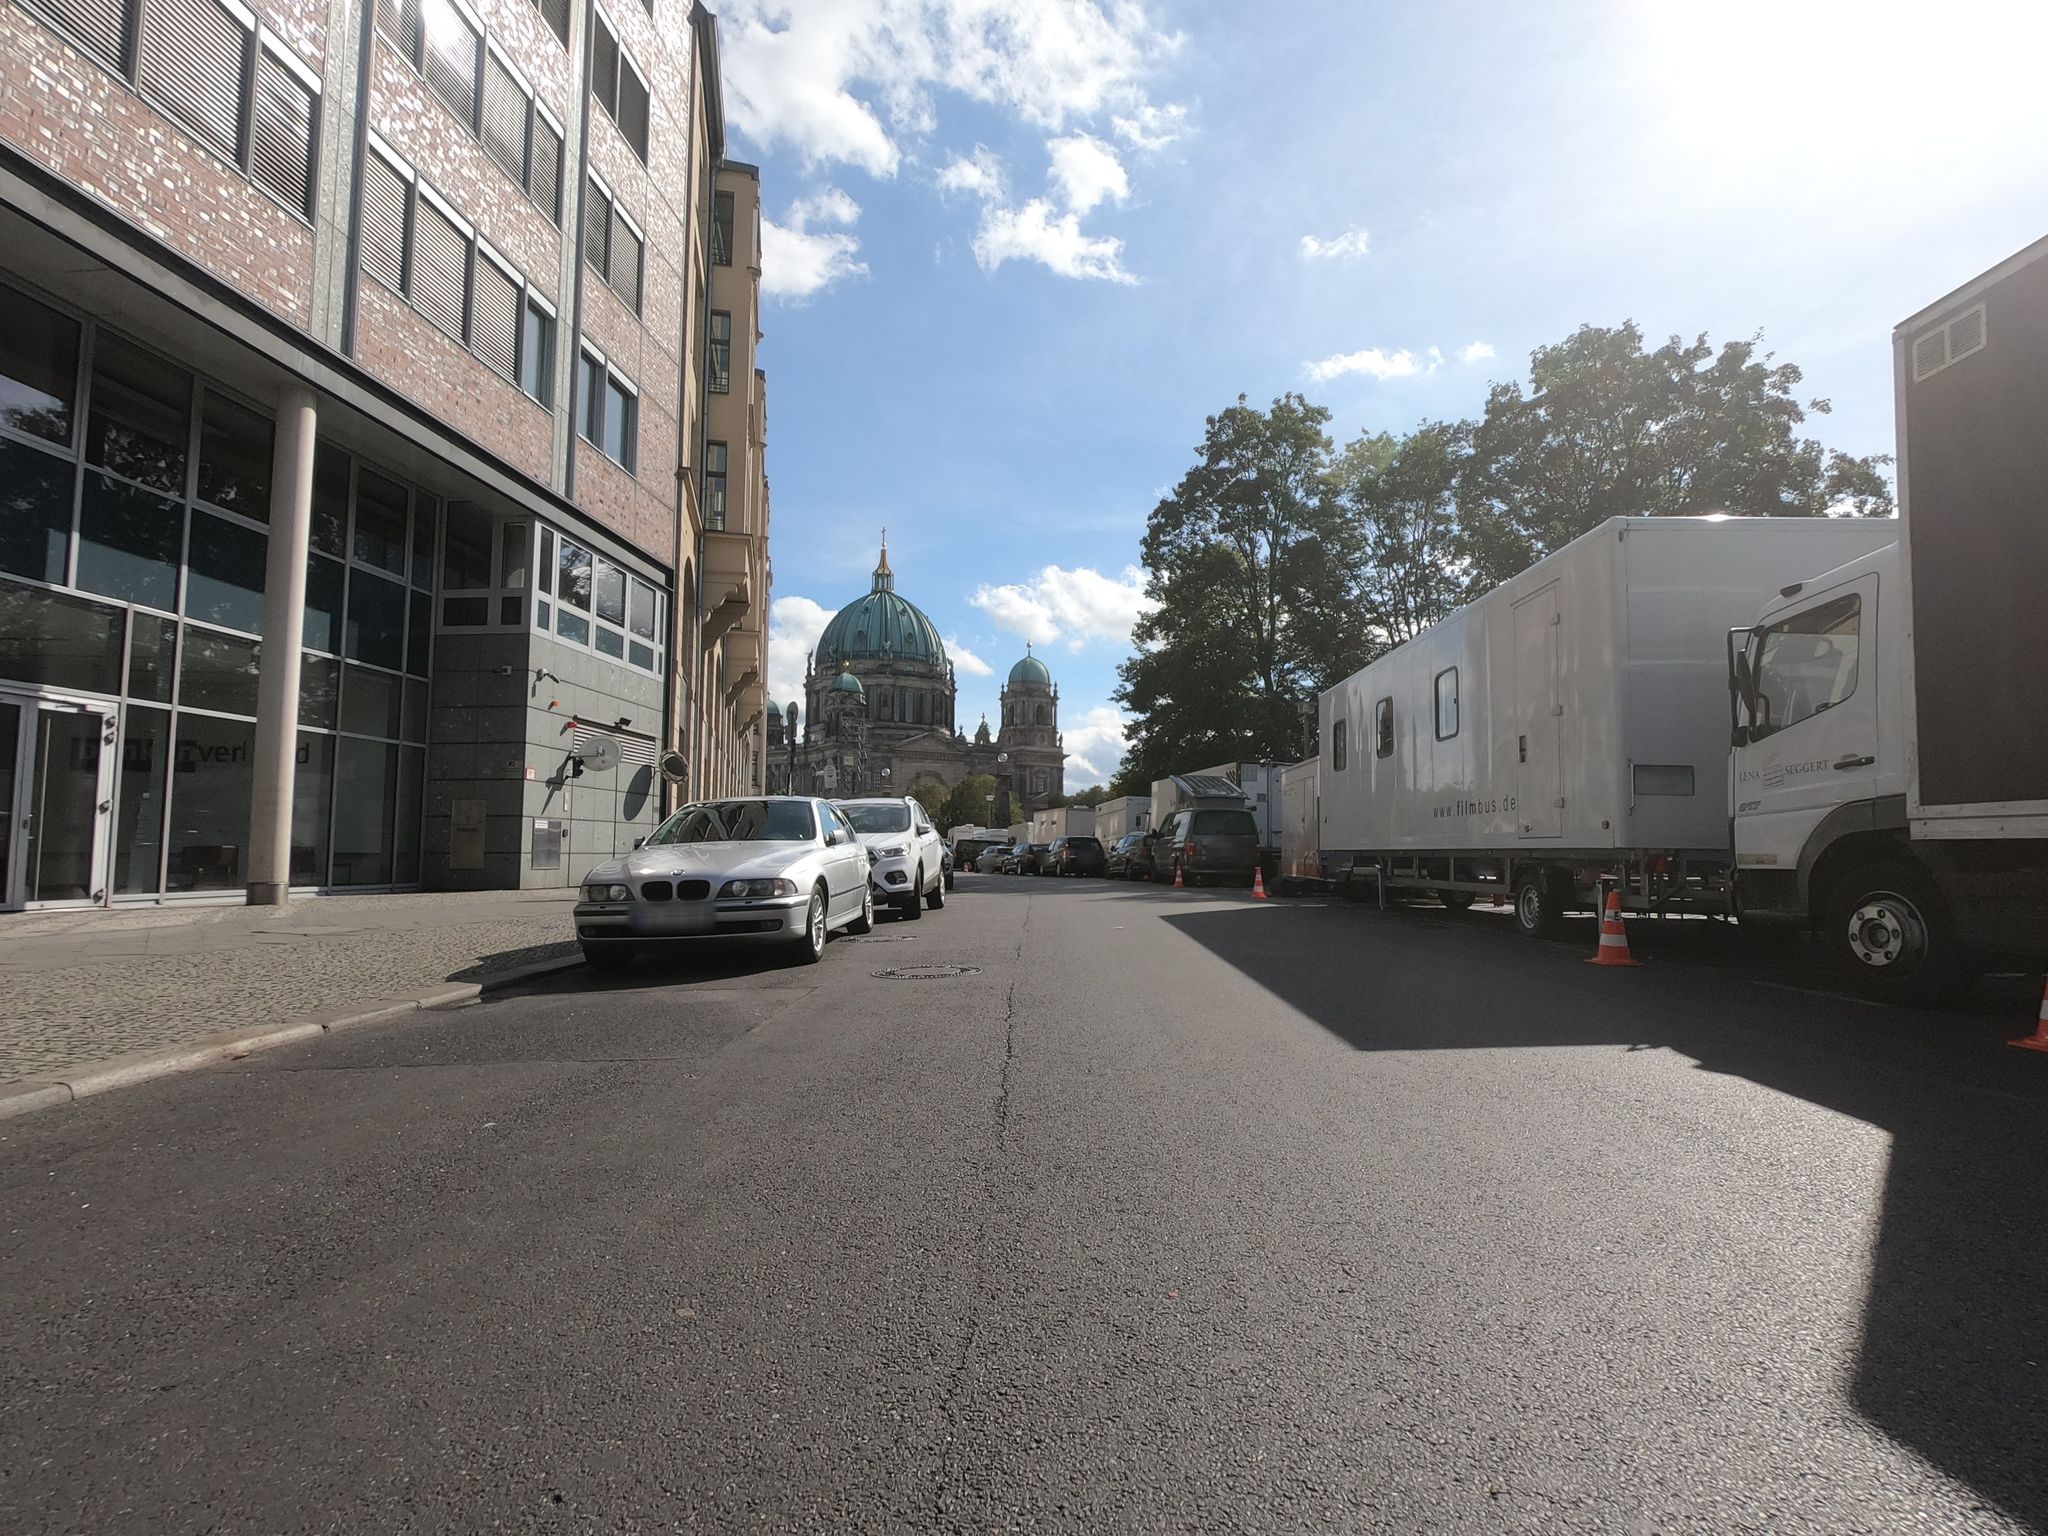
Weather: clear
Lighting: day
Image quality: good
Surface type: driving surface
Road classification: tertiary
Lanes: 1
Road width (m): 12.2
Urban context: urban centre
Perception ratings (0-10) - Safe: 6.48, Lively: 6.6, Beautiful: 7.13, Boring: 7.4, Depressing: 2.82, Wealthy: 7.44